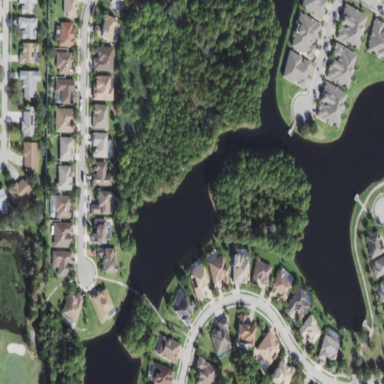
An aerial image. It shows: Retention lake surrounded by water.